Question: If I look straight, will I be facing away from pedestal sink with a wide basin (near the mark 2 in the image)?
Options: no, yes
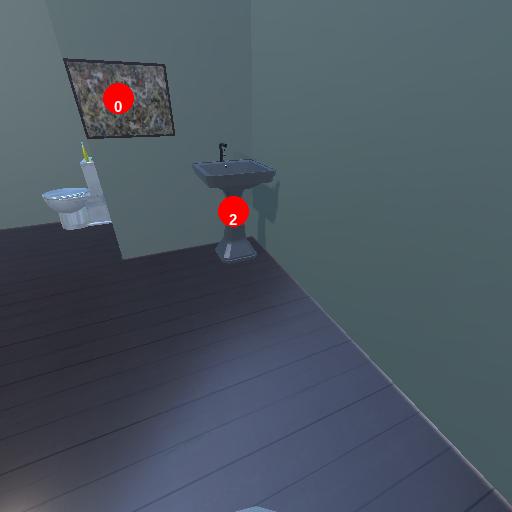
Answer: no